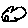
Label: cloud